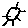
Label: sun